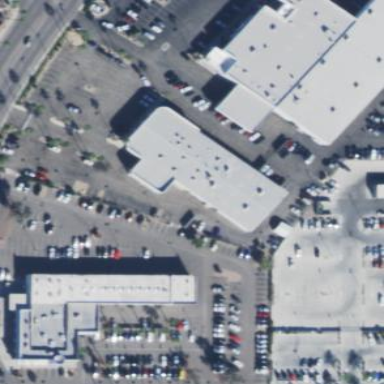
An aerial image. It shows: Building housing car shop.